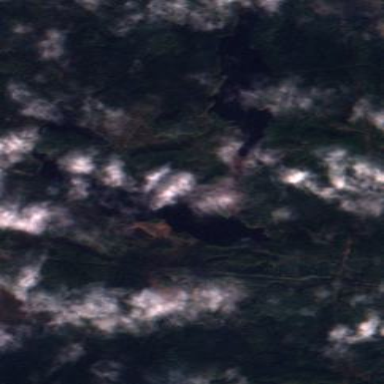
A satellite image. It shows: Lake with natural water.